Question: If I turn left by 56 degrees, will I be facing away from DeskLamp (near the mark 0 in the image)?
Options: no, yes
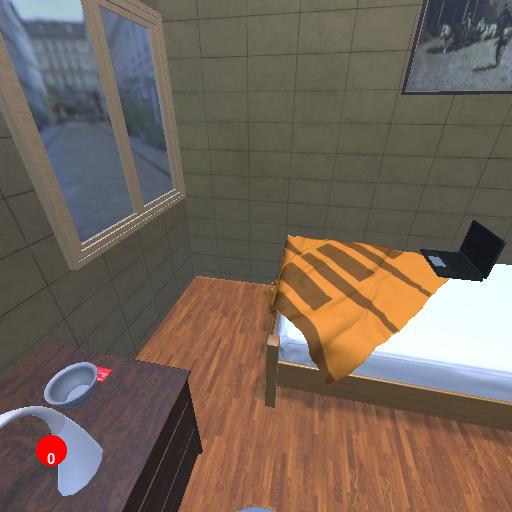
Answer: no